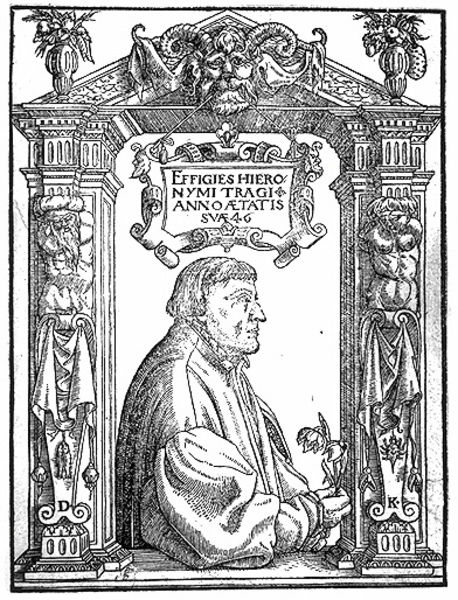
Titel: Bildnis des Hieronymus Bock, genannt Tragus
Künstler: David Kandel
Institution: (Seriendruck)
Schlagwörter: hand, kopf, mann, umhang, weiß, blume, blumen, fenster, frisur, grau, mund, nase, pfeiler, profil, schwarz, säule, säulen, zeichnung, blüte, dach, muster, ornament, alt, bart, architektur, falten, kragen, mensch, rahmen, ärmel, bild, bildnis, horn, hände, portrait, porträt, gewand, haare, mantel, kaufmann, pflanzen, kinn, pony, früchte, vase, holzschnitt, schrift, wangen, bogen, giebel, grafik, graphik, figuren, tulpen, inschrift, büste, verzierung, robe, vasen, tor, tulpe, schild, torbogen, druck, schnitt, radierung, stich, hakennase, schwarzweiß, text, kapitell, fries, talar, skulpturen, statuen, teufel, satyr, rollen, mittelalter, hörner, aufhängen, kupferstich, schneeglöckchen, durck, geschnitzt, triglyphen, latein, lateinisch, frontispiz, säuöen, widder, hieronymus, gehörnt, bartlos, seriendruck, schaube, hängt, atlanten, altersangabe, effigies, j, 46, säulr, bookmark, hiero, fritillarie, frittillarie